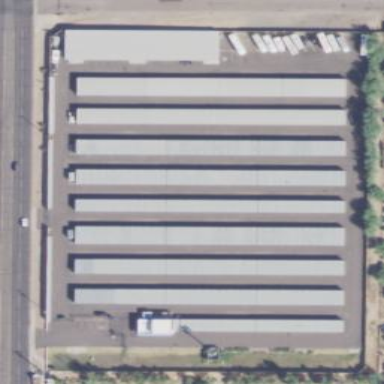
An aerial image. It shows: Storage rental shop.